Aerial crown-view tile of a tropical tree (Barro Colorado Island, Panama), acquired 20250414:
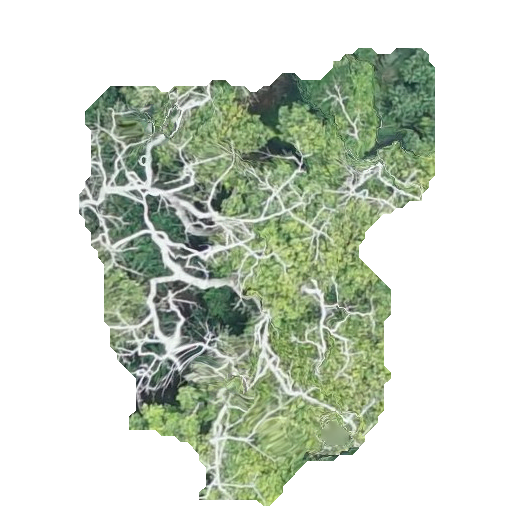
Species: Trichilia tuberculata
GBIF accepted scientific name: Trichilia tuberculata
Crown area: 166.655 m²